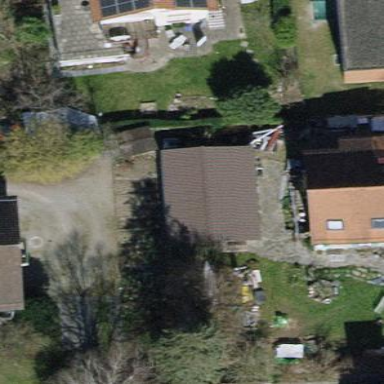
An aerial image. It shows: Building with tile roof.